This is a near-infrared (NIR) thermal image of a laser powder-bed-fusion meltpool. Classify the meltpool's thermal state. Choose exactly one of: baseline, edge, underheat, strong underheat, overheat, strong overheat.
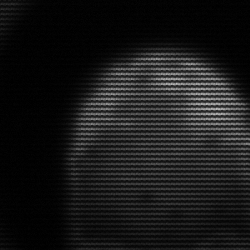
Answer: edge